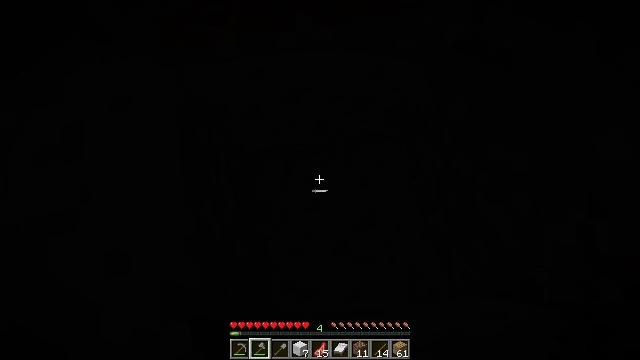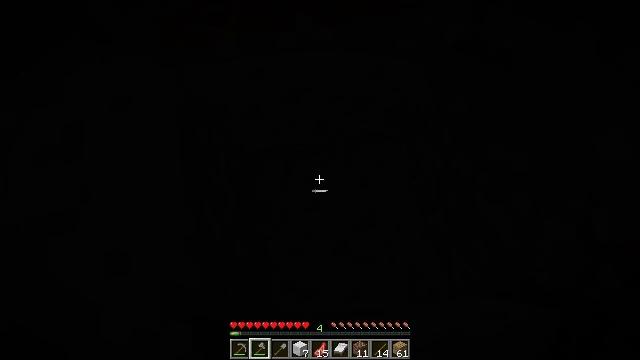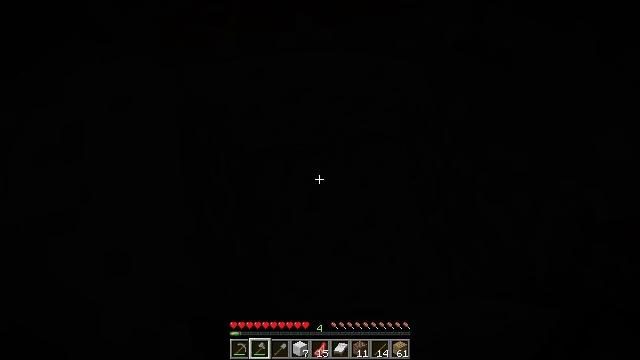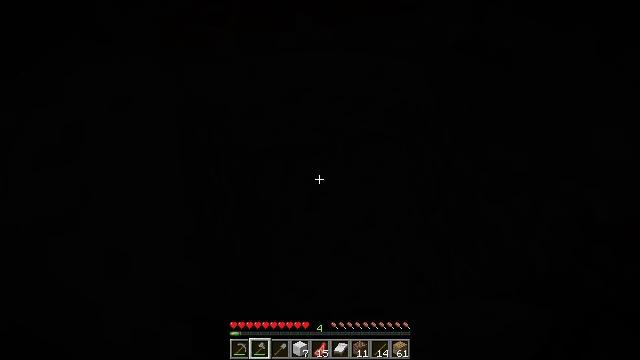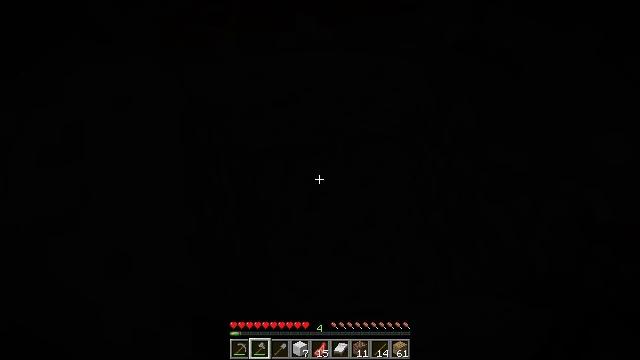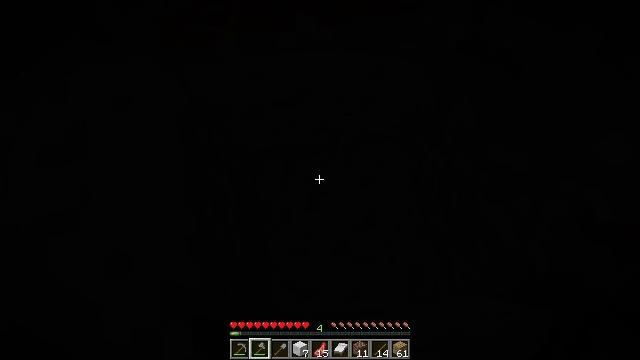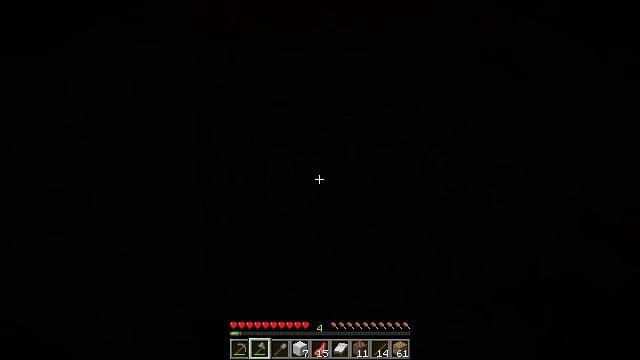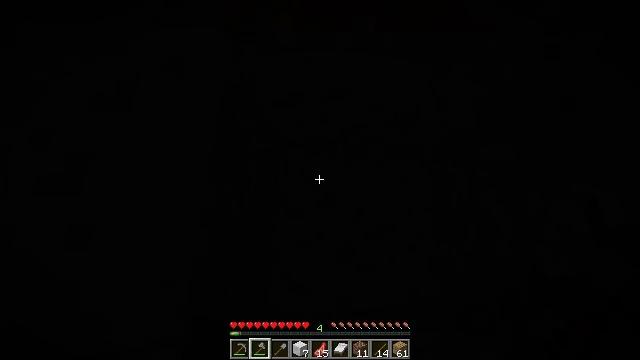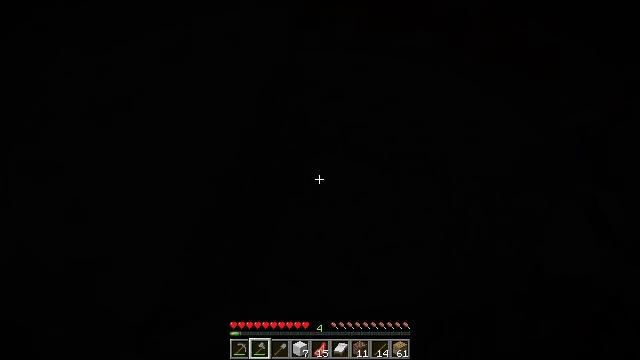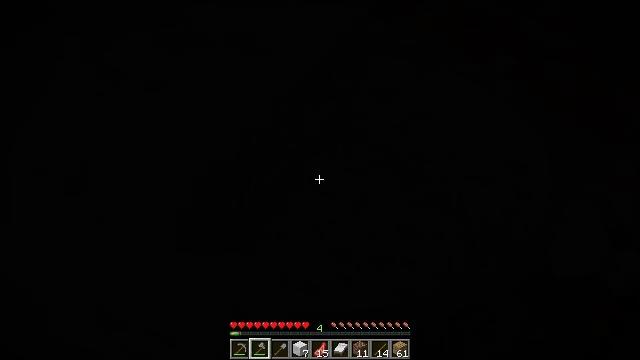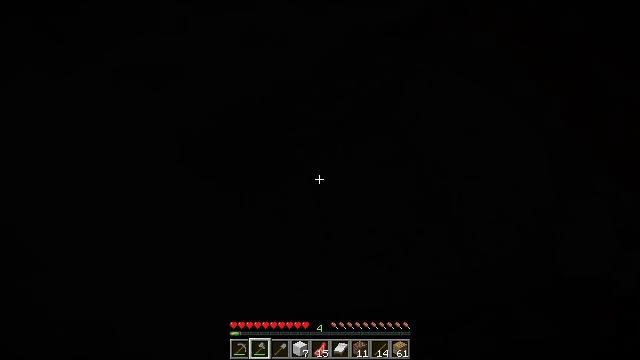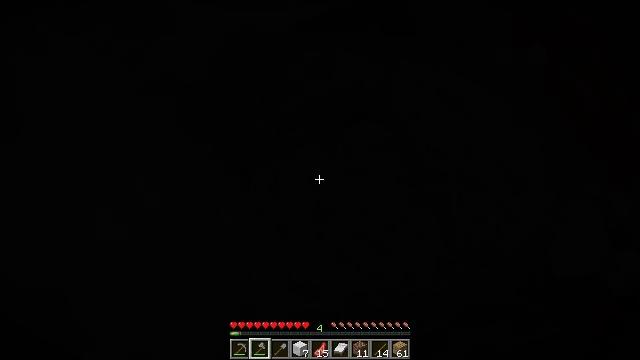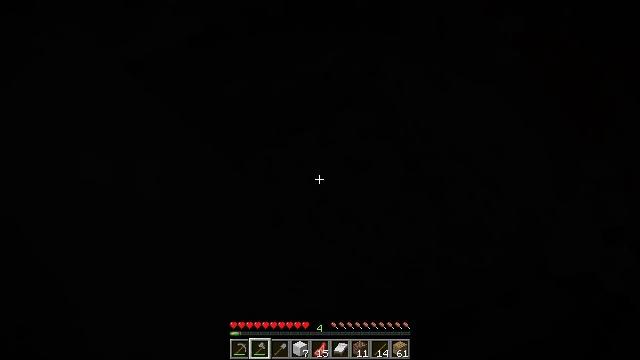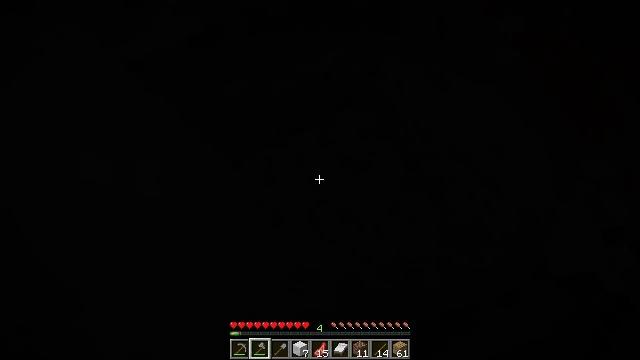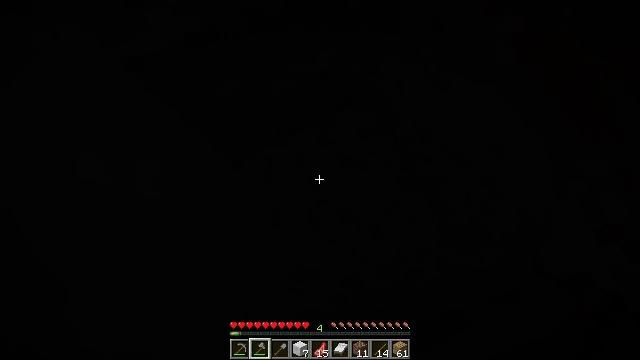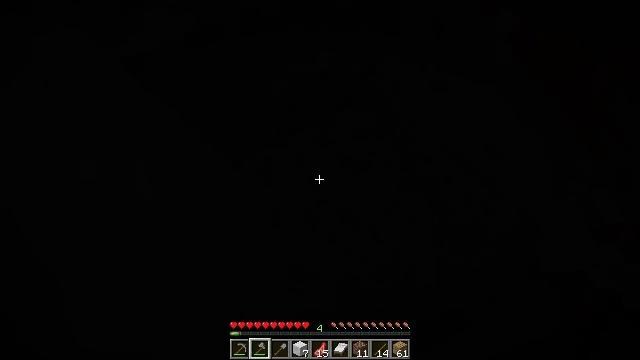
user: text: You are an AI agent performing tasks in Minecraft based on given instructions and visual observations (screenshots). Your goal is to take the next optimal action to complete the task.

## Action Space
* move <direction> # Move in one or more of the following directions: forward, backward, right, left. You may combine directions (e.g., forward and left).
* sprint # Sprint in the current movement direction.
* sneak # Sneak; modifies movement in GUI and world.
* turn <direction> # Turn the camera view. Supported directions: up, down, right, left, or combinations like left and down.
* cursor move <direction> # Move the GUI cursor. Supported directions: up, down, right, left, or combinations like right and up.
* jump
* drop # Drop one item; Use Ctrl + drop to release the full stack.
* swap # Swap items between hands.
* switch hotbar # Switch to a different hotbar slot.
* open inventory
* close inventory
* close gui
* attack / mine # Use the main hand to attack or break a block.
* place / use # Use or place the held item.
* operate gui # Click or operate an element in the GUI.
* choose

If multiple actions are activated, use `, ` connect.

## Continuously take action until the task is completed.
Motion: motion action
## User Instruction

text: Collect gravel for your inventory.
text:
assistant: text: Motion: no_op
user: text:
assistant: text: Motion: no_op
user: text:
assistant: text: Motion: move back
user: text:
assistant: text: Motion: move back
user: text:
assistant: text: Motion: move back
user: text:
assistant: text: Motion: move back, turn left
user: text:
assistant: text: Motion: move back, turn left
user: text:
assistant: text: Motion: move back, turn left
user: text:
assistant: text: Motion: move back, turn left and down
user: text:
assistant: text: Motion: move back, turn left and down
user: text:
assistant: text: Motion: move back, turn left
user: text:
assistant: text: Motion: move back, turn right
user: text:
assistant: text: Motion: move back
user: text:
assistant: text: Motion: no_op
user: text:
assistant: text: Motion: no_op
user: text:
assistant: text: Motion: no_op
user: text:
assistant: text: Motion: turn left
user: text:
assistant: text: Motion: turn left and up
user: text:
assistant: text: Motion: turn left and up
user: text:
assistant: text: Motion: turn left and up
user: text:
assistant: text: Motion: turn left
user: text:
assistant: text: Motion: turn left
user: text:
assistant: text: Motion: no_op
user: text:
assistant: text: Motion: no_op
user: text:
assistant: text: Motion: no_op
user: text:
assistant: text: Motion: no_op
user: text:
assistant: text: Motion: no_op
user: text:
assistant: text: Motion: no_op
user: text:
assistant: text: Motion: turn left
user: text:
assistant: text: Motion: turn left and up